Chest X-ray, AP view. Patient: 53 years old, sex M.
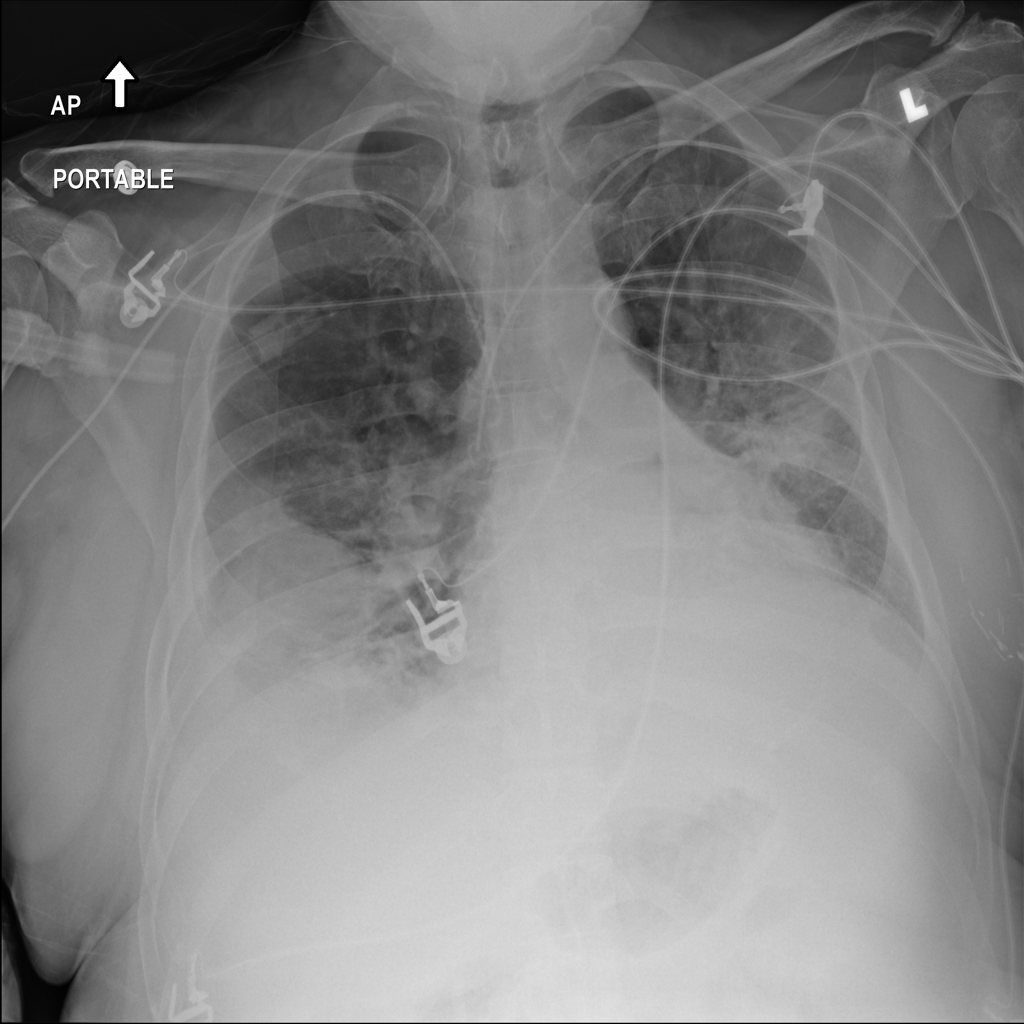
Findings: No Finding